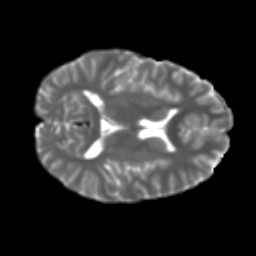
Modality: T2w
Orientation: axial
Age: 19
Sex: male
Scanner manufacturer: ge
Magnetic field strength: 3 T
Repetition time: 7.8 s
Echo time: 0.0606 s